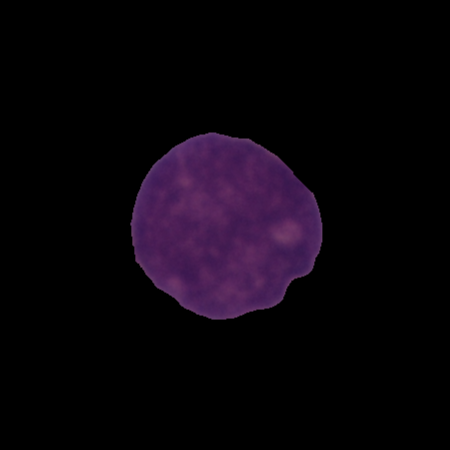
Label: cancer